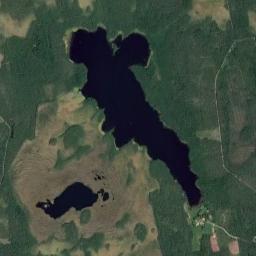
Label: lake